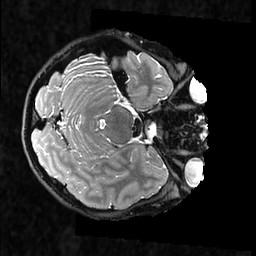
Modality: T2w
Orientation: axial
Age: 22
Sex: female
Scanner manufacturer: ge
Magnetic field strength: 3 T
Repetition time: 3.202 s
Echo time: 0.0669 s